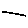
Label: line